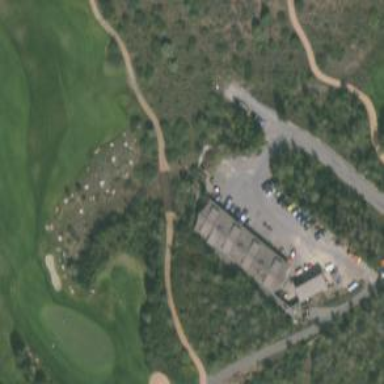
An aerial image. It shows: Service road bridge for golf cartpath.